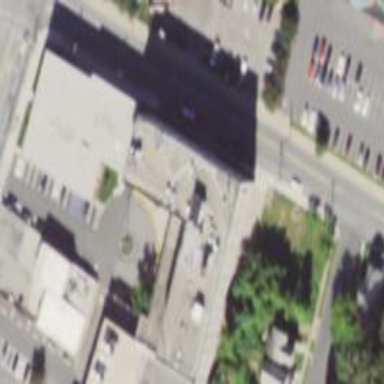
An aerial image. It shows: Building.